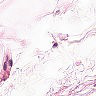
Metastatic tissue present: no